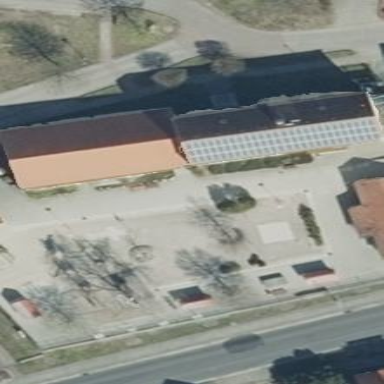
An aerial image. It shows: School.